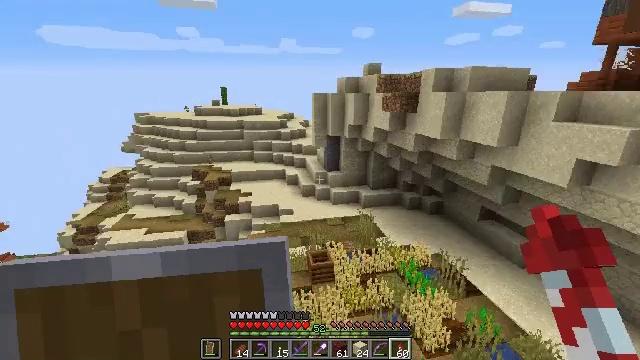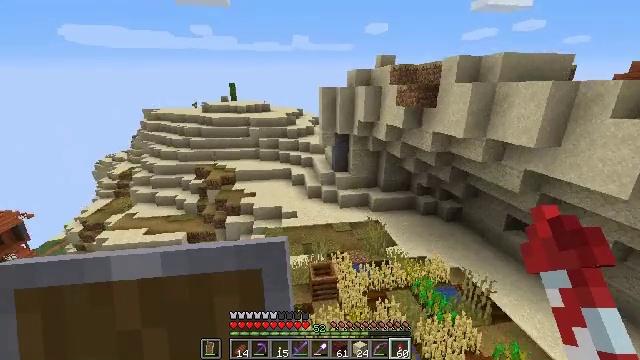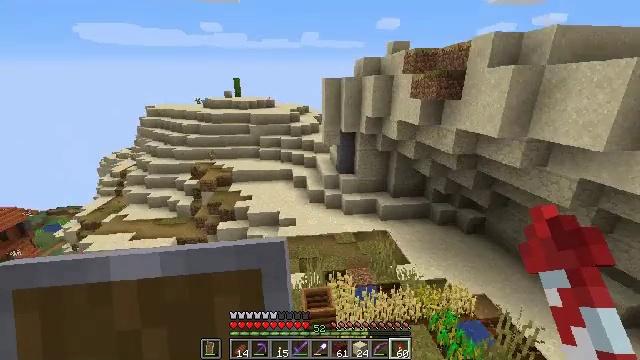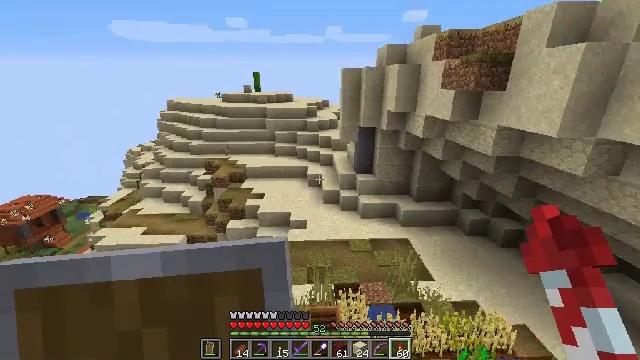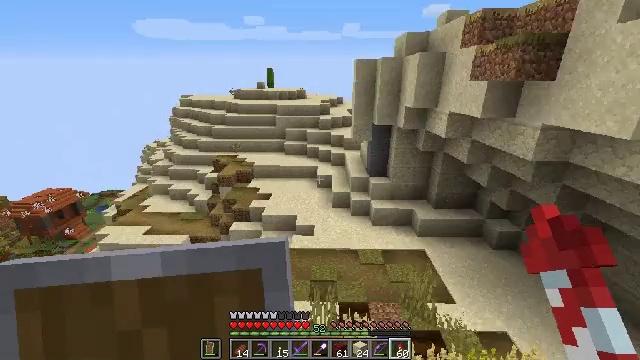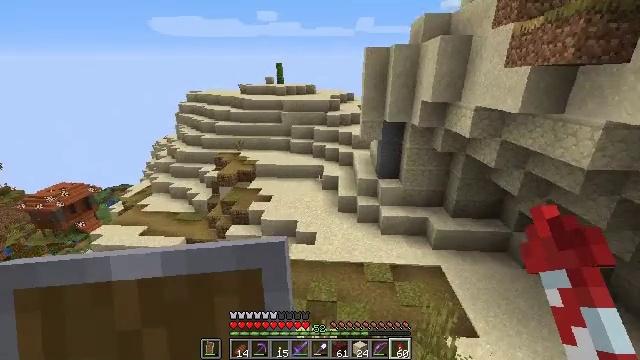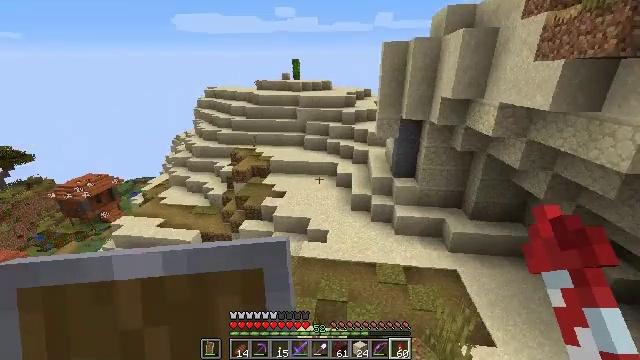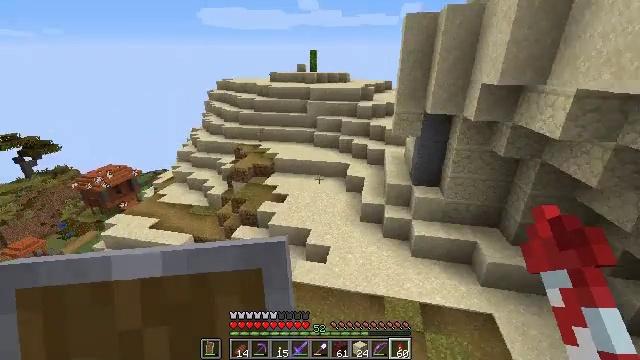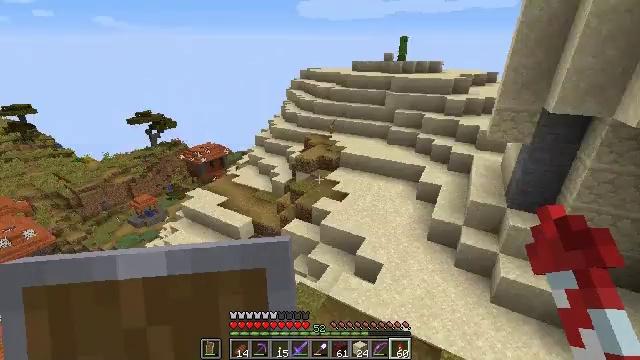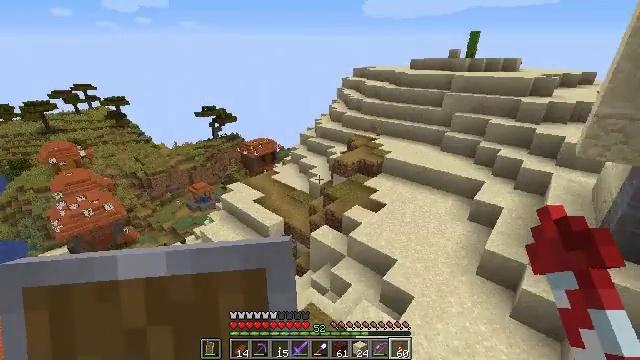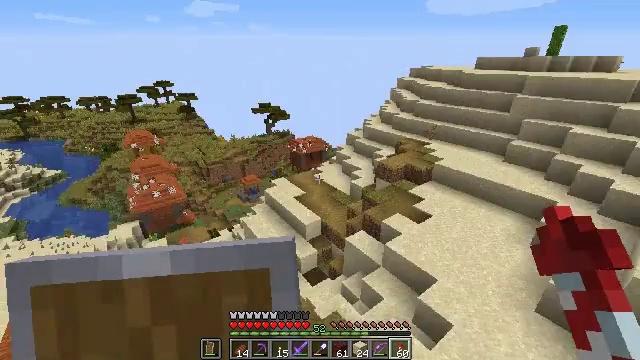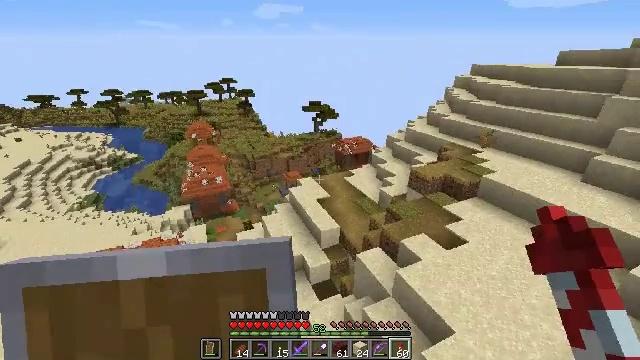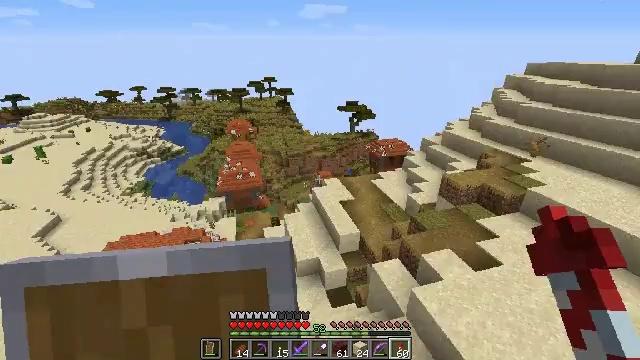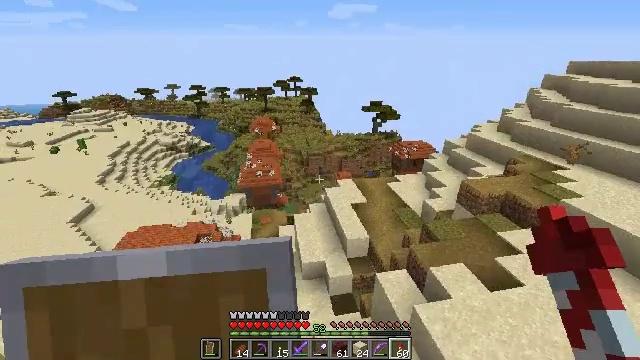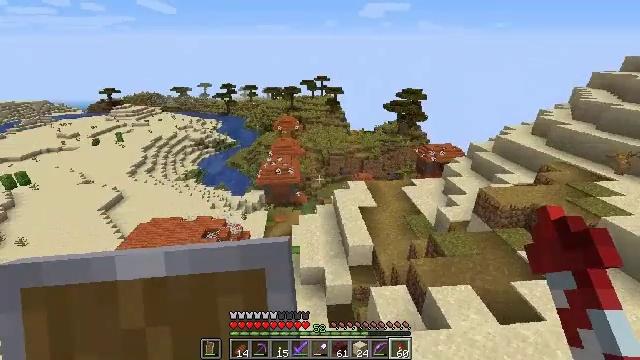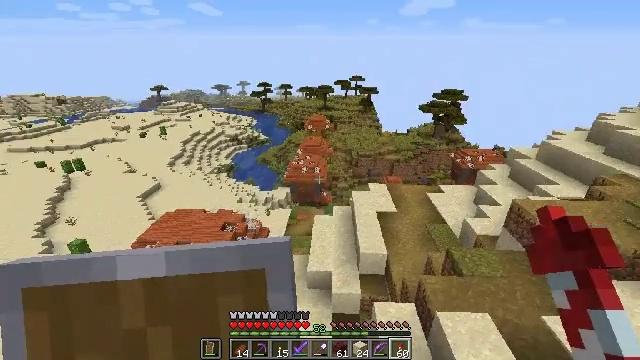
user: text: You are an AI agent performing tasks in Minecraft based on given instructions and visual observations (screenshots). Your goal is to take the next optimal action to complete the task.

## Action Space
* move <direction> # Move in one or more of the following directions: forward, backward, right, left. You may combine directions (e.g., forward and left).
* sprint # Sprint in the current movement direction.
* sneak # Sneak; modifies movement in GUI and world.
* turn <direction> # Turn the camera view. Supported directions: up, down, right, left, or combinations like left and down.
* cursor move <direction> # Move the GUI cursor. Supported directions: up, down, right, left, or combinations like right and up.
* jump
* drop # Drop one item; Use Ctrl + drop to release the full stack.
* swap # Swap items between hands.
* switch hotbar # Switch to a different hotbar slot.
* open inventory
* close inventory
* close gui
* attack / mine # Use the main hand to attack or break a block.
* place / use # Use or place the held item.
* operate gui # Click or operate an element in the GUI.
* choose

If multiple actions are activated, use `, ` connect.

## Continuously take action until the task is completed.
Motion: motion action
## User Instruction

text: Mine the brewing stand from your base.
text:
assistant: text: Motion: turn left
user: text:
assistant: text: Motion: turn left
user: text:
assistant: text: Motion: turn left
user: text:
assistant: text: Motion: turn left
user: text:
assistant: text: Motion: turn left
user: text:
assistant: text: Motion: turn left
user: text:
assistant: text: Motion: turn left and down
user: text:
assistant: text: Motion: turn left and down
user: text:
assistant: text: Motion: turn left
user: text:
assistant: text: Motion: turn left
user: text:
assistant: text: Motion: turn left
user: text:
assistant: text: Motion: turn left
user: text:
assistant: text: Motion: turn left
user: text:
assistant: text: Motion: turn left
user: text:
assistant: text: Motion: turn left
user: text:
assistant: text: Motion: turn left
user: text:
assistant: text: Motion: turn left
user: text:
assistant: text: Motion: turn left
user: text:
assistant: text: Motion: turn left and up
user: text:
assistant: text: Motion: no_op
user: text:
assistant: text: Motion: no_op
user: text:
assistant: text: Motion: no_op
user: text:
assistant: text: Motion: no_op
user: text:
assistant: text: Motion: no_op
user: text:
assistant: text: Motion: no_op
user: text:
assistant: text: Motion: no_op
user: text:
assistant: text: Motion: turn down
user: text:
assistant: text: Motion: turn left
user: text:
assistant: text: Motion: turn left and up
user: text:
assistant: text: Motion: turn left and up